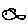
Label: fish